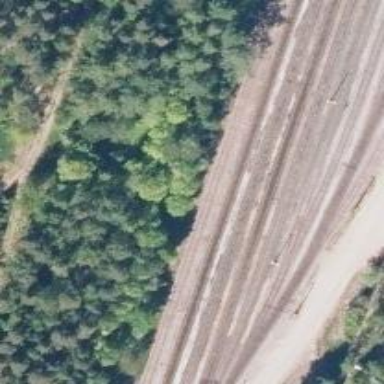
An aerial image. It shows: Railway siding with rails.